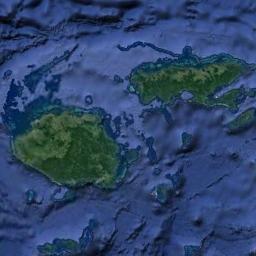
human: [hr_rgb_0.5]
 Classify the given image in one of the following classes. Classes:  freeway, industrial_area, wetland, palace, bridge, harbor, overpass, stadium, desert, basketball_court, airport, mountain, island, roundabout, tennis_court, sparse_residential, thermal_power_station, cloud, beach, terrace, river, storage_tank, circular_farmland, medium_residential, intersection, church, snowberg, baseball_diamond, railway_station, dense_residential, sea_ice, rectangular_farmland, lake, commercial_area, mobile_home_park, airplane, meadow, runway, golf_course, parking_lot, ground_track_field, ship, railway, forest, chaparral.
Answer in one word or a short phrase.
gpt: island